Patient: sex F, age 46
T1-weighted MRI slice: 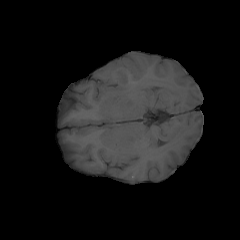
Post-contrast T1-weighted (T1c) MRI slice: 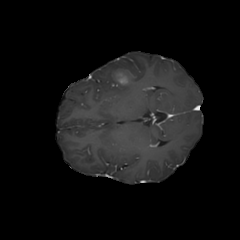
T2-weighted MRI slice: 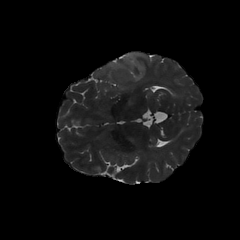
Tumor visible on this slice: yes
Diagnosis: Glioblastoma, IDH-wildtype
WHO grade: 4